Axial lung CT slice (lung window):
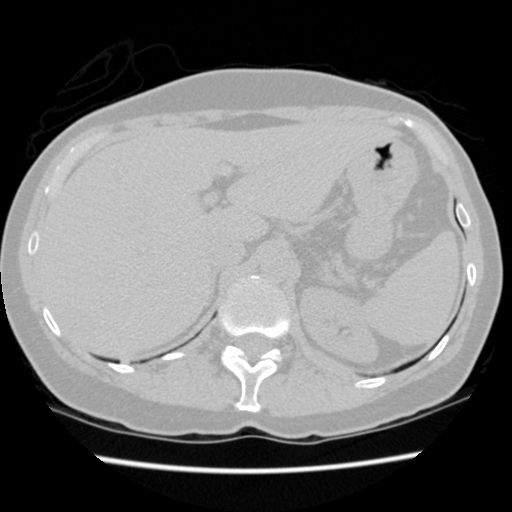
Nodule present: no